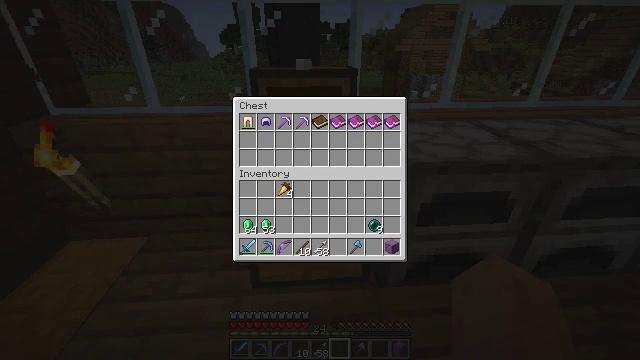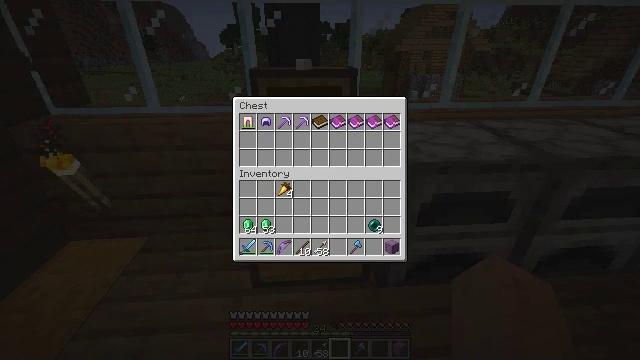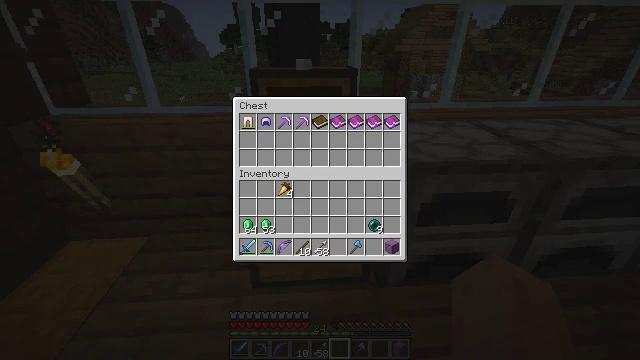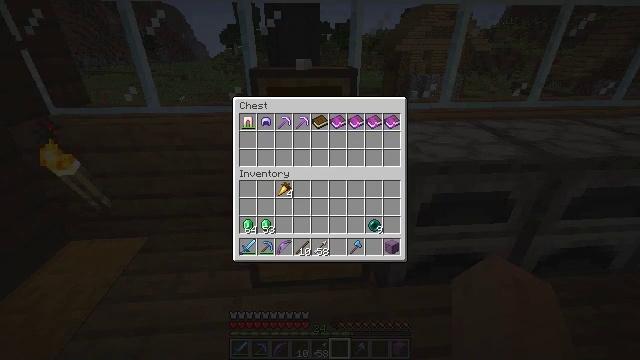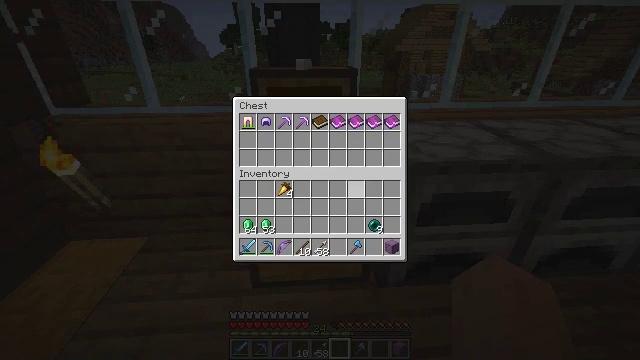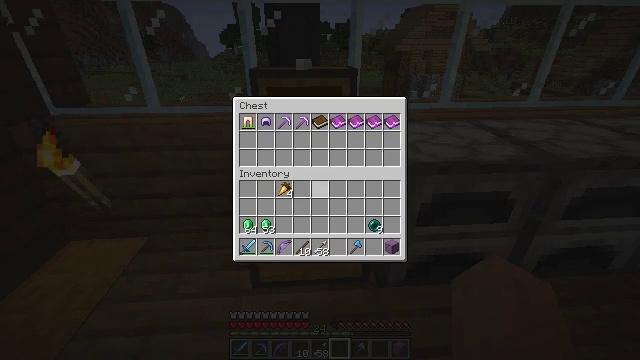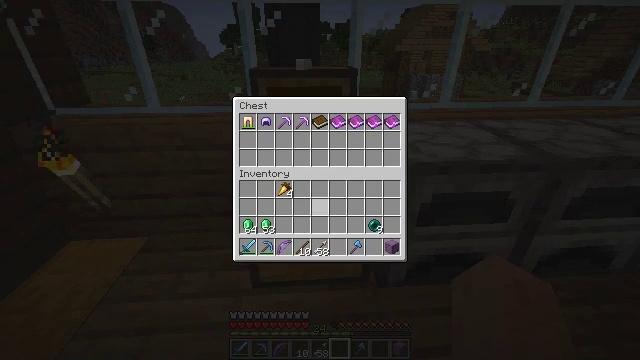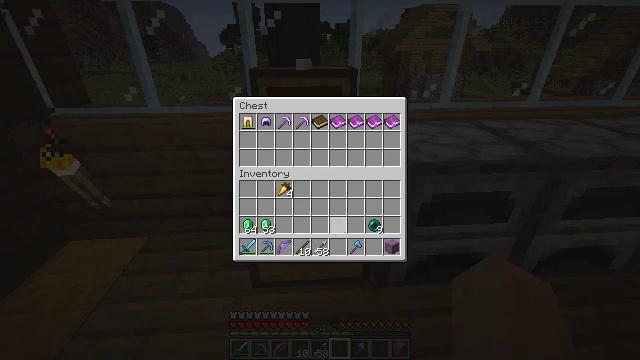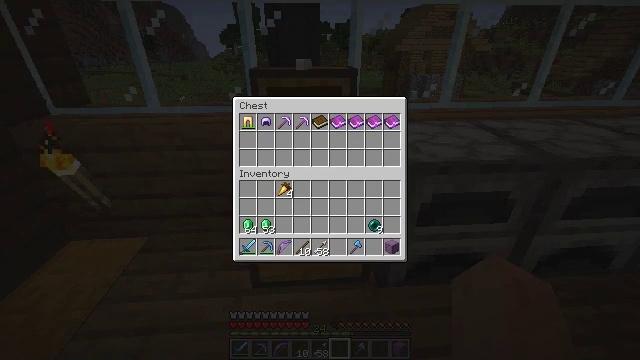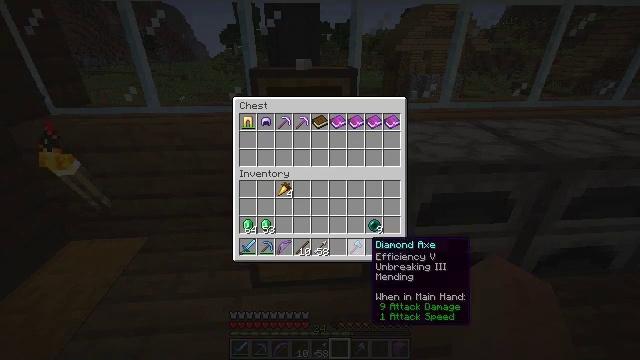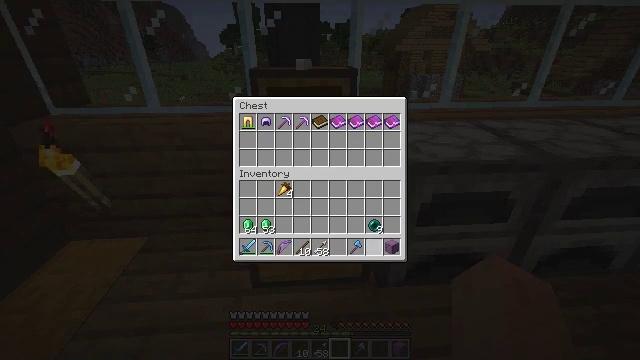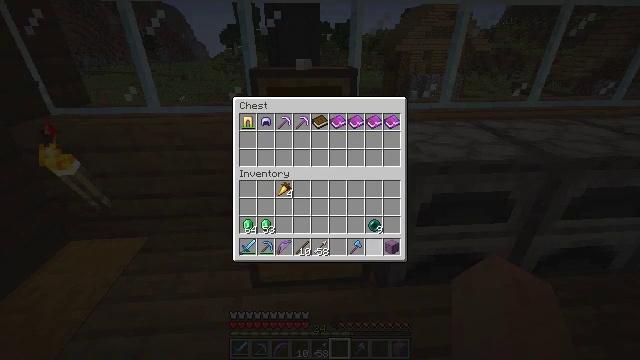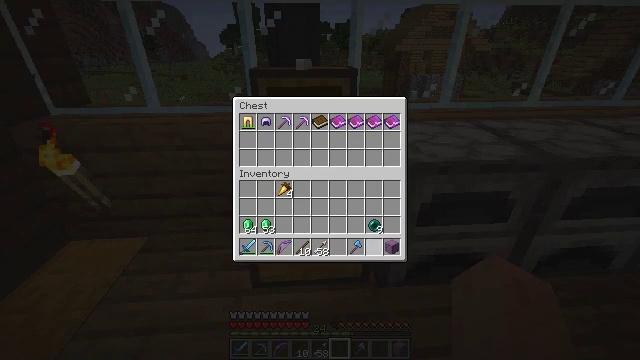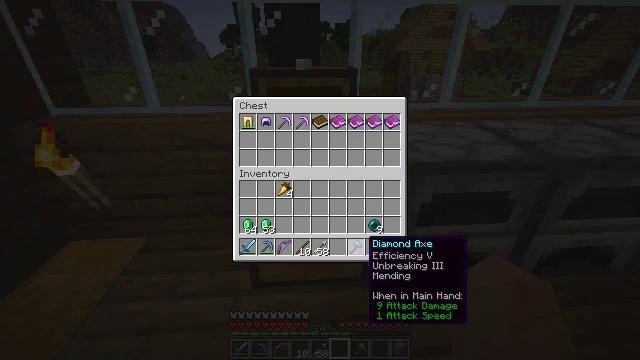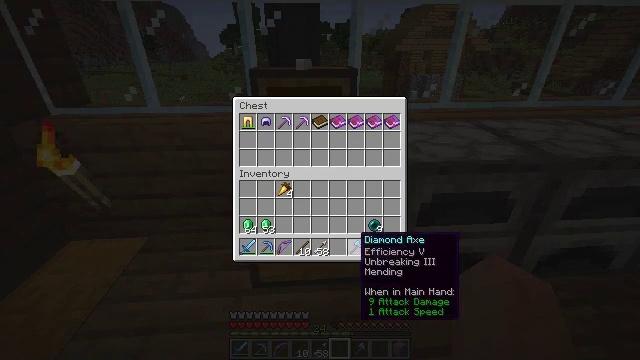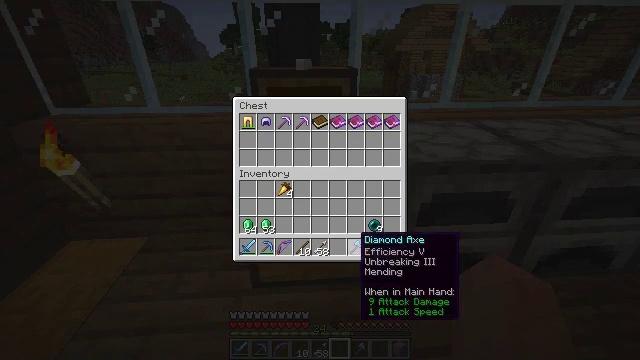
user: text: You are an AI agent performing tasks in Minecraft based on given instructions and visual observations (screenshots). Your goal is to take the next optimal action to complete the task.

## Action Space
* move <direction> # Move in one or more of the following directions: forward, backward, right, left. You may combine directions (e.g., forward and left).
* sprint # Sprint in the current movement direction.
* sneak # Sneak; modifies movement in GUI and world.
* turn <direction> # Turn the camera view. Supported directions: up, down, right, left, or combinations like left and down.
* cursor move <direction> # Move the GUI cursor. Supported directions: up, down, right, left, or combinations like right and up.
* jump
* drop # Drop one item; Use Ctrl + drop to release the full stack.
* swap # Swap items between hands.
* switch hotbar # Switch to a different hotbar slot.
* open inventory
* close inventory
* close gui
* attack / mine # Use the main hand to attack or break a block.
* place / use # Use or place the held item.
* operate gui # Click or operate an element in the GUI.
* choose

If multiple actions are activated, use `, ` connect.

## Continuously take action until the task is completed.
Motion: motion action
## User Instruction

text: Retrieve the light gray shulker box from the ground.
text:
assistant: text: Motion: sneak
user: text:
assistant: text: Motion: sneak, cursor move down
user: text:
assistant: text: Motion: sneak, cursor move left and up
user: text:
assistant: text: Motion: sneak, cursor move left and up
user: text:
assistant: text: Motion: sneak, cursor move left
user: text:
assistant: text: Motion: sneak, cursor move down
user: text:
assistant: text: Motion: sneak, cursor move down
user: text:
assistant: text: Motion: sneak, cursor move right and down
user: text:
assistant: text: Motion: sneak, cursor move right and down
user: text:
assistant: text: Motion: sneak
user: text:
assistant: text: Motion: sneak
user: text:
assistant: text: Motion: sneak
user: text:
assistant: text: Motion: sneak
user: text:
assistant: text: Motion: sneak, cursor move left
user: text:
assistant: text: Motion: sneak
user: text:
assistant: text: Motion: sneak
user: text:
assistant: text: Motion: sneak, operate gui
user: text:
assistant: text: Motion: sneak, operate gui
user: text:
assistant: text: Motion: sneak, operate gui
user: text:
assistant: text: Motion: sneak
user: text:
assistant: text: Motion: sneak
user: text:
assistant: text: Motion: sneak
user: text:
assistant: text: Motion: sneak
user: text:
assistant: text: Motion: sneak
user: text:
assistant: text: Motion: sneak
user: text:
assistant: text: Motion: turn right and up, close gui
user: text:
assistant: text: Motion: turn right
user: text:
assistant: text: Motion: turn right and up
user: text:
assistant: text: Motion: no_op
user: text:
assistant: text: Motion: no_op